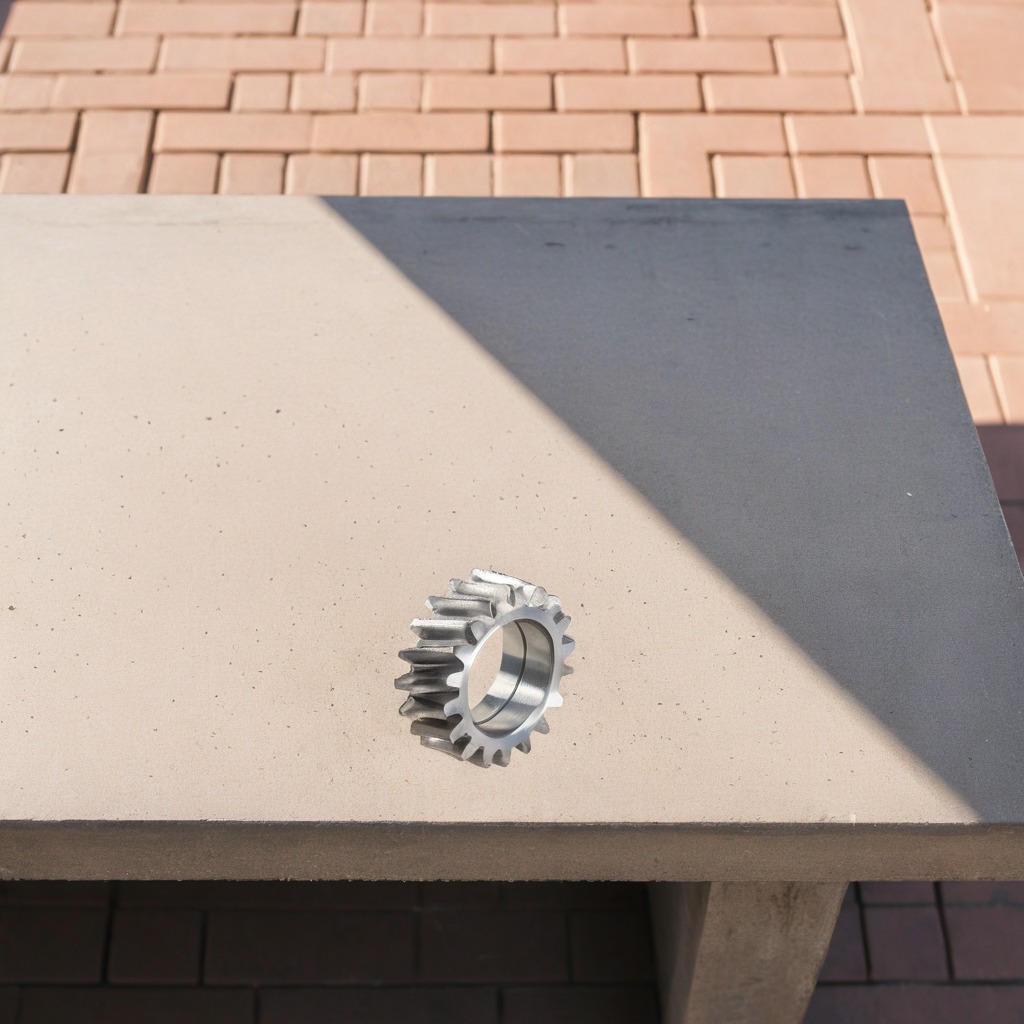
A steel gear with teeth is lying on the concrete workbench in an outdoor bricklaying area.